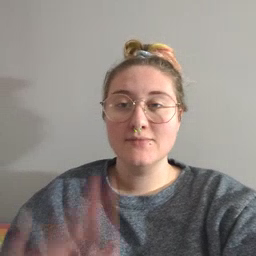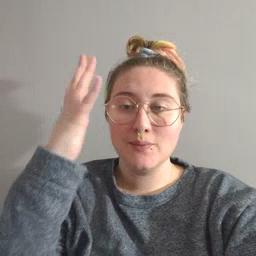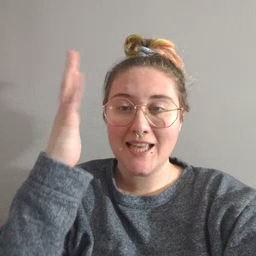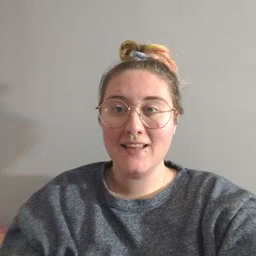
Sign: tree